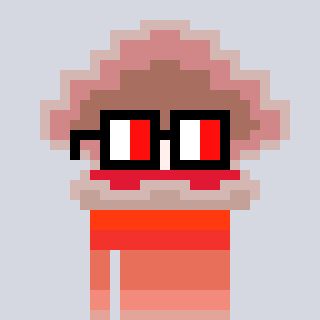
a pixel art character with square glasses with black frames and red eyes, a oyster-shaped head and a hotbrown-colored body on a cool background